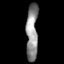
Tissue: prostate
Cell type: T cells
Senescence score: 0.2735
Nuclear area (px): 654
Mean DAPI intensity: 142.645